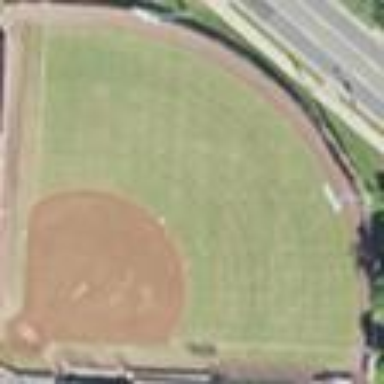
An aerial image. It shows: Softball pitch for leisure land activities.